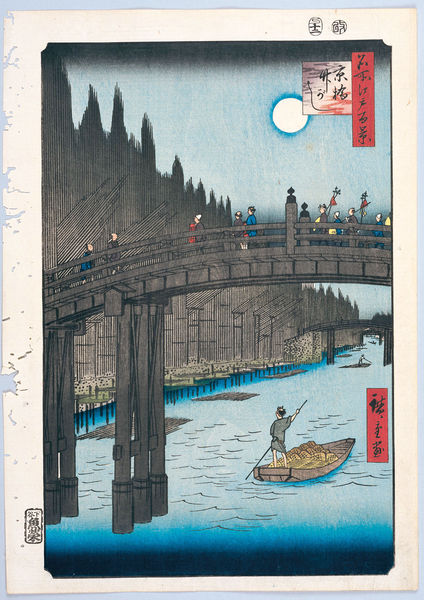
Titel: 100 berühmte Ansichten von Edo
Künstler: Utagawa Hiroshige
Schlagwörter: blau, himmel, wasser, bäume, fluss, menschen, ufer, abend, leute, häuser, brücke, sonne, boot, kahn, ruder, holzschnitt, japan, schrift, wellen, passanten, schiffer, ruderer, mond, asien, farbdruck, farbholzschnitt, ruderstange